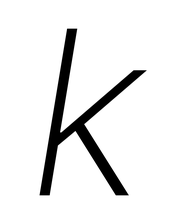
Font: Inter-Italic_ExtraLight_Italic